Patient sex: M
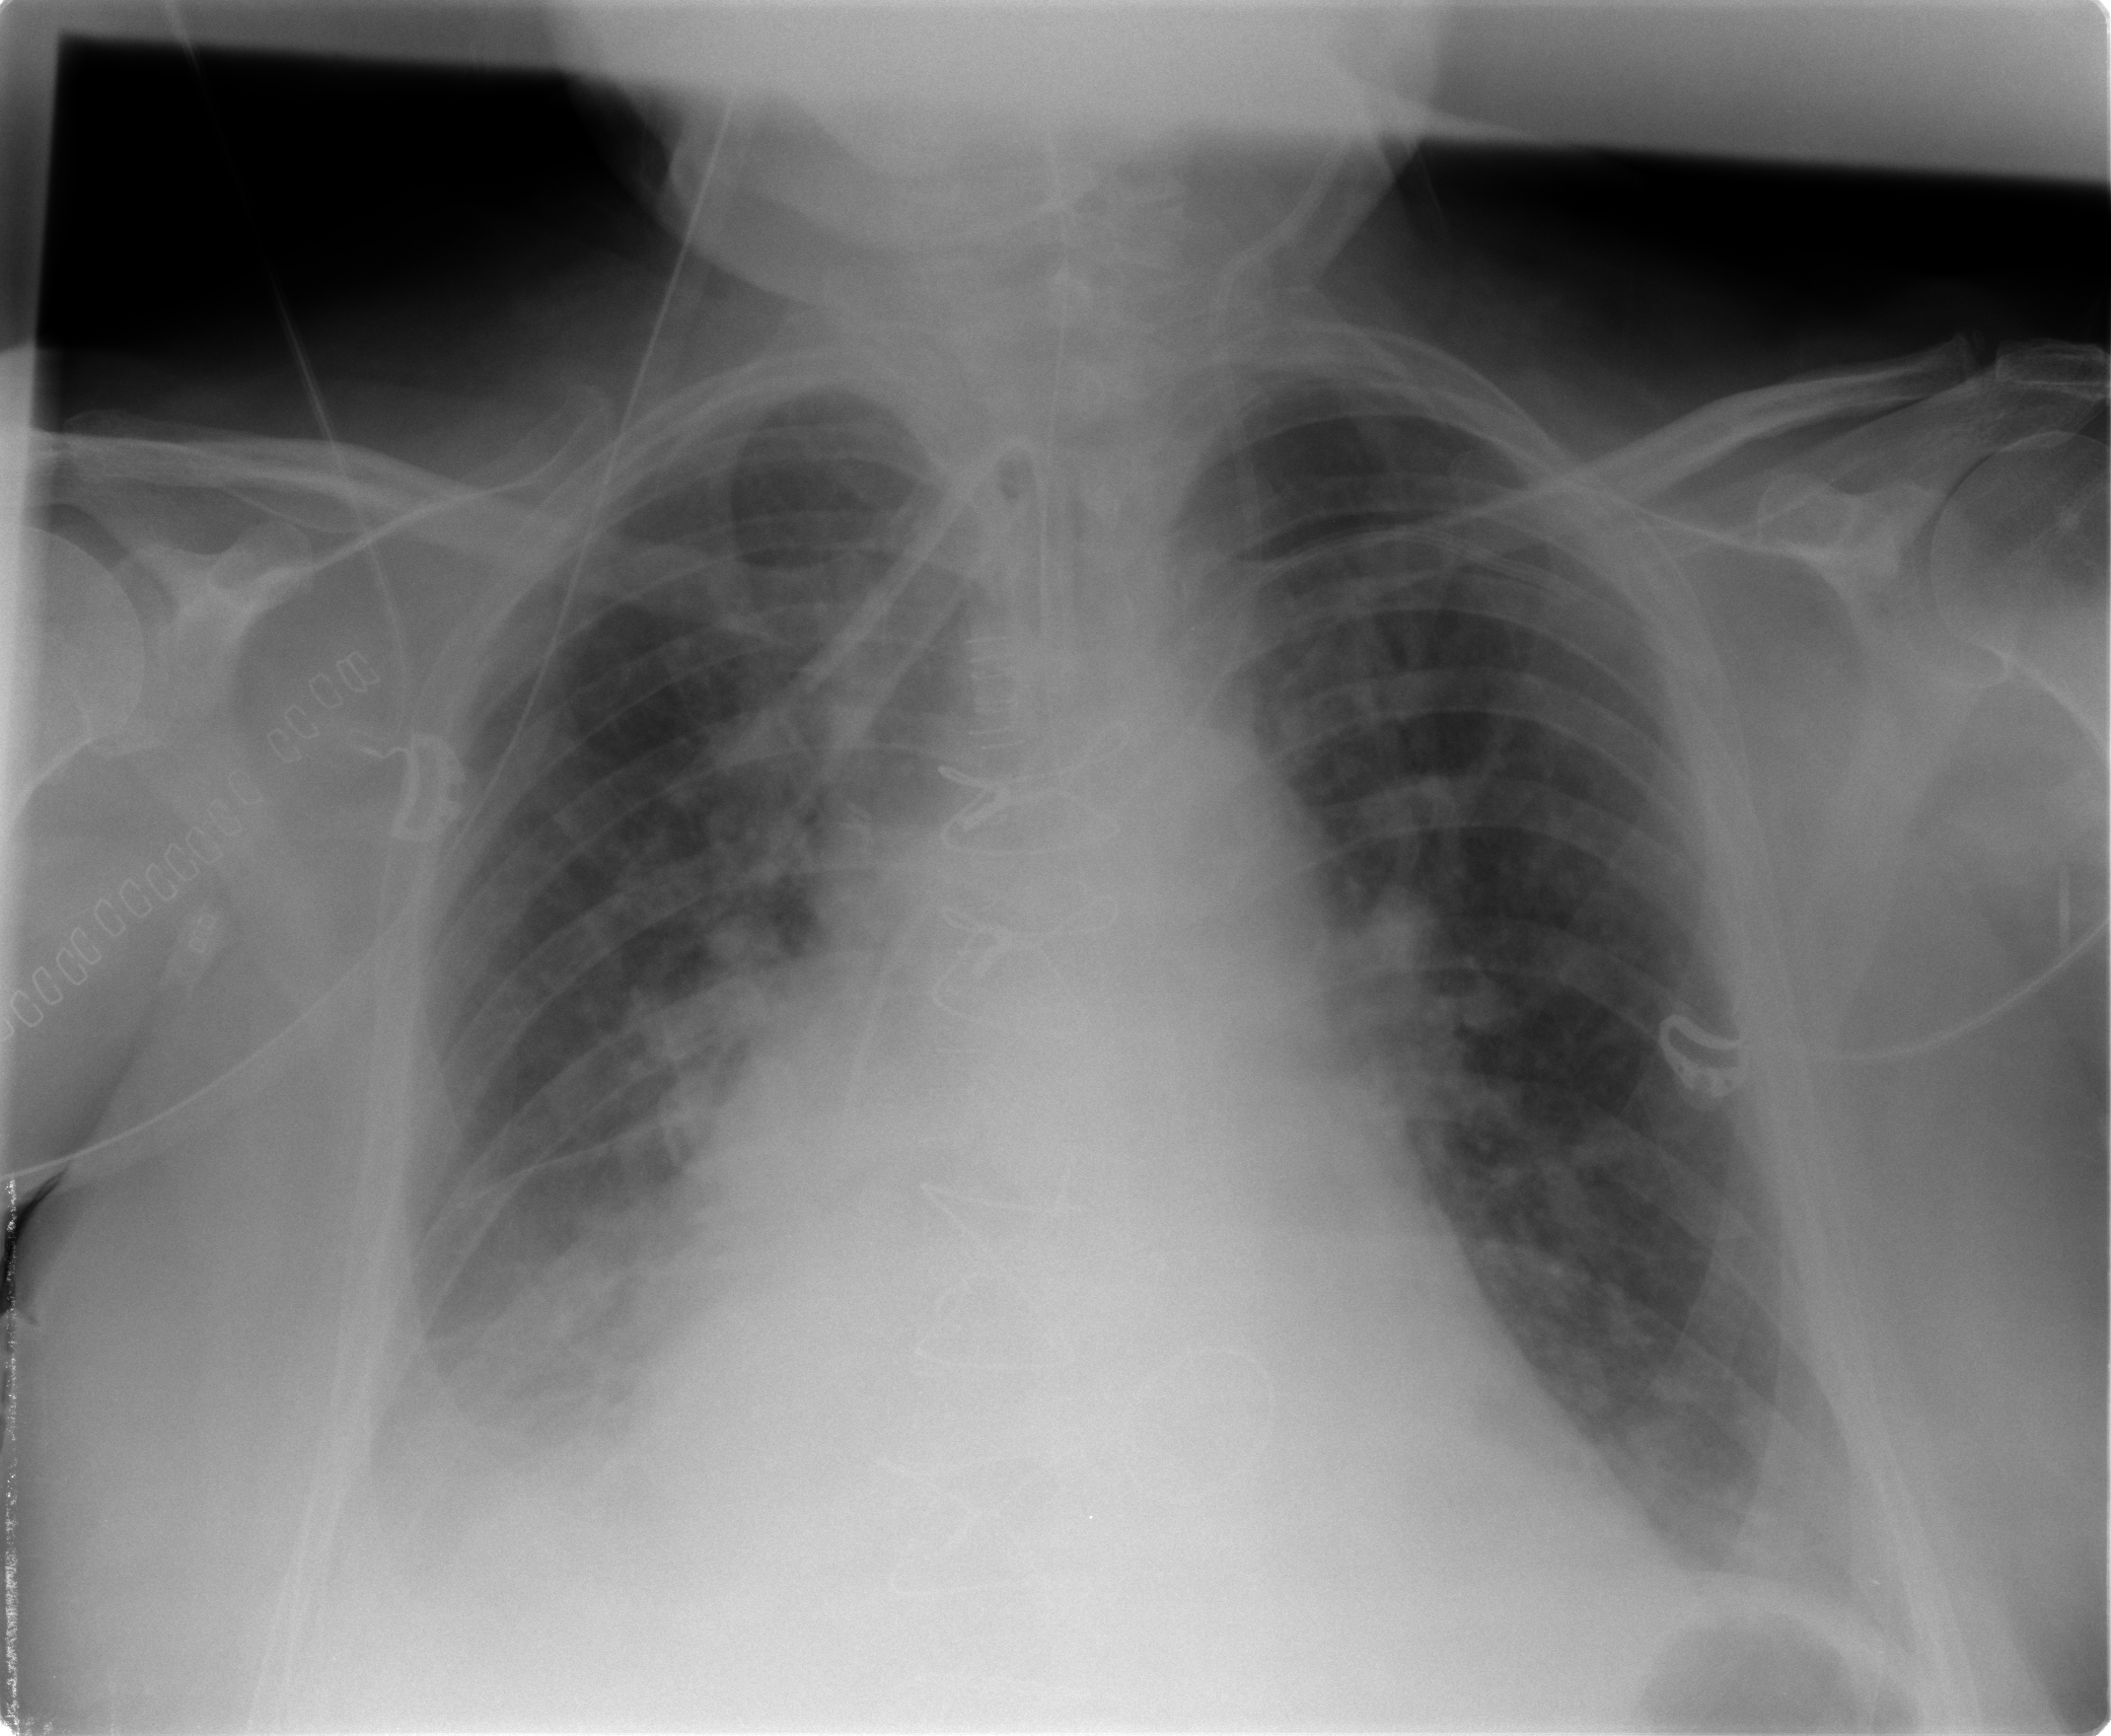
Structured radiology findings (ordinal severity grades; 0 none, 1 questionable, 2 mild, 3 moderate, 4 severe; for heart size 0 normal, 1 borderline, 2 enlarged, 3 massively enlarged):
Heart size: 2
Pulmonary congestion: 2
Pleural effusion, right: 2
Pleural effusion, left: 1
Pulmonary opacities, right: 2
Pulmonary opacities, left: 2
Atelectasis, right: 2
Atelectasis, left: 2